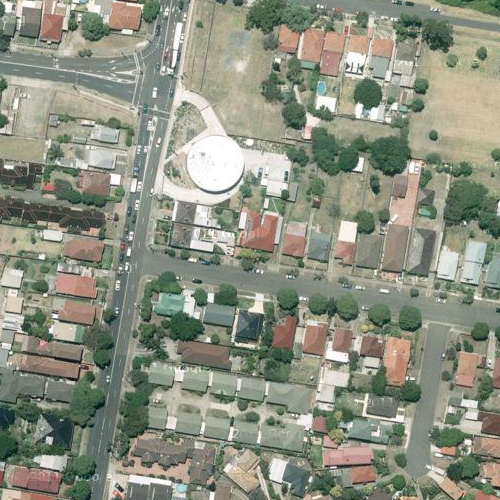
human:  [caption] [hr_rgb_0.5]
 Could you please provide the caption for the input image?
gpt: Lots of houses arranged neatly and some roads go through this area .

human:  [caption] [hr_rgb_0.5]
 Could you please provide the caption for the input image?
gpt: A dense residential area with lots of houses arranged densely and a piece of lawn beside .

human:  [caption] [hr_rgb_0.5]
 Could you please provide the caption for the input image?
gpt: A dense residential area with many houses densely arrange and some roads go through this area .

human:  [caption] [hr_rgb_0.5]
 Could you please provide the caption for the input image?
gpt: Many houses arranged neatly with a piece of lawn beside .

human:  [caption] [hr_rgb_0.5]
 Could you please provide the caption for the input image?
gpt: A residential area with a piece of lawn beside .